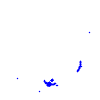
Particle: pion